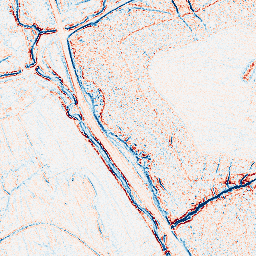
Category: edge_preserving
Decomposition family: bilateral
Decomposition parameters: d: 5
sigma_color: 100
sigma_space: 25
Upsampling method: cubic_catmull_rom
Upsampling parameters: scale: 2
Upsampling scale: 2